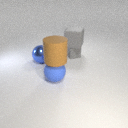
small gray rubber cube behind large blue rubber sphere